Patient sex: F
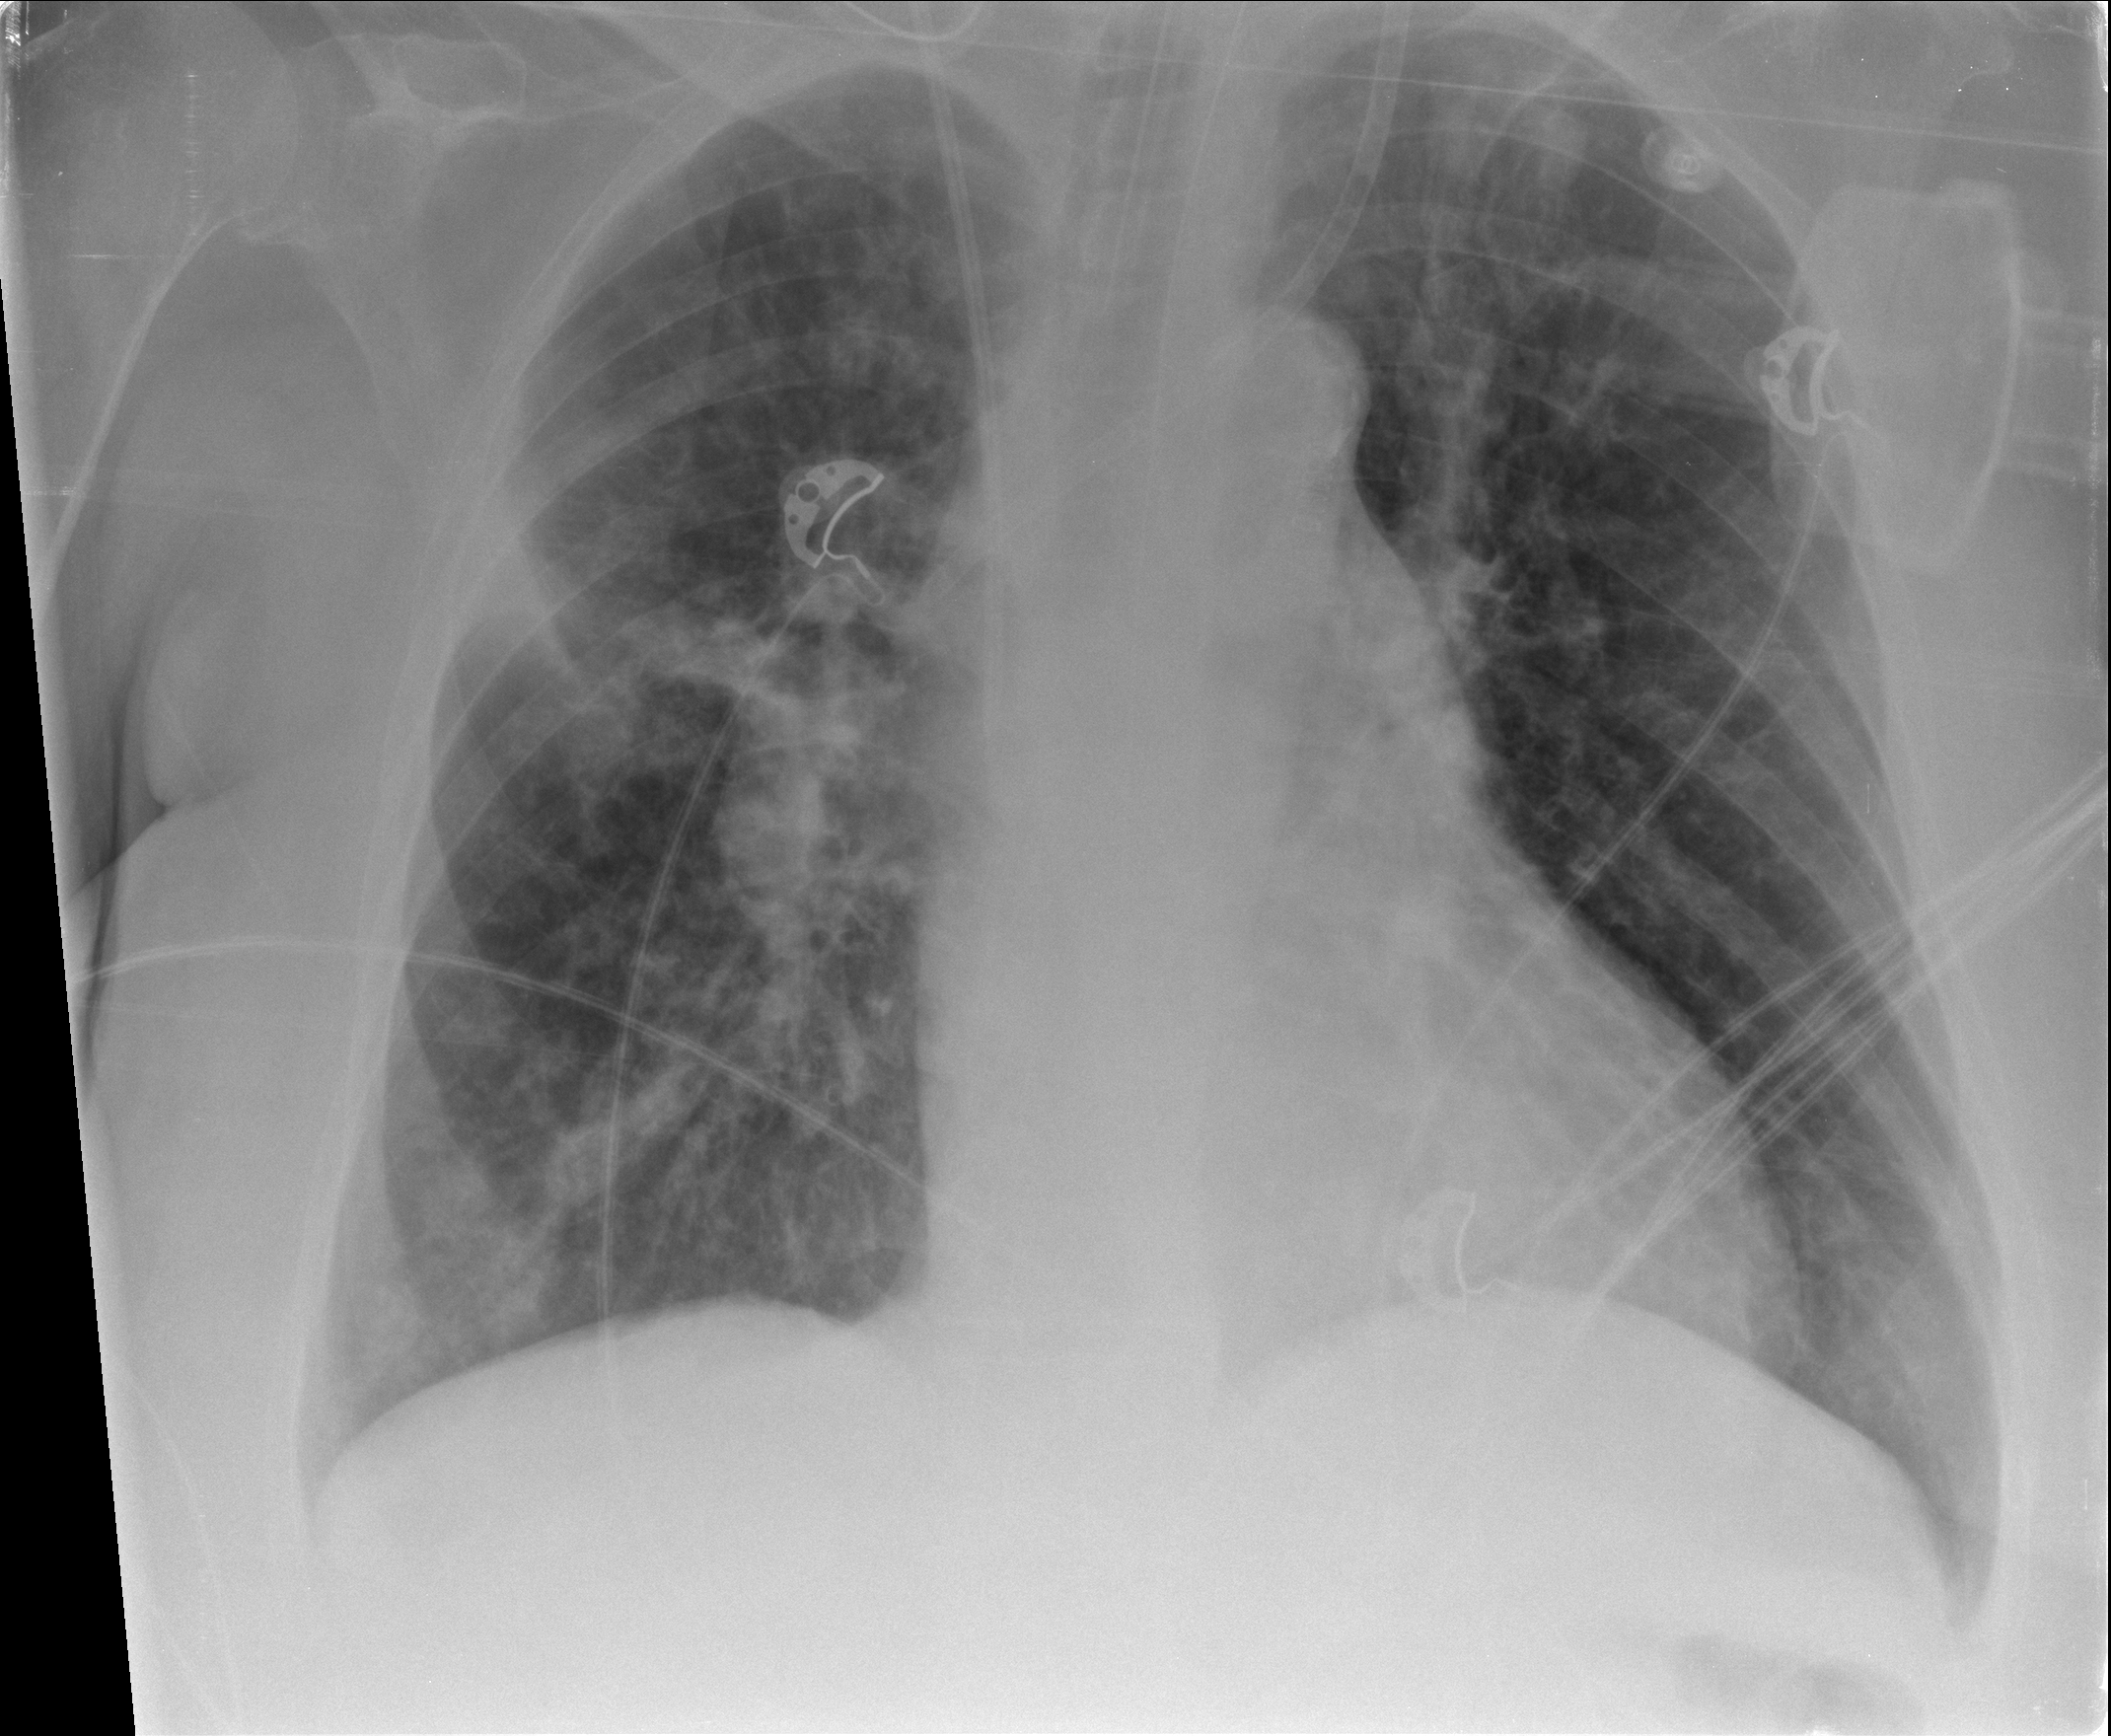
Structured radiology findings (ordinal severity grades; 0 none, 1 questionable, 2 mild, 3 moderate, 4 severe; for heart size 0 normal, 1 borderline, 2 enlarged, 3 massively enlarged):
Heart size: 2
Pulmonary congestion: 0
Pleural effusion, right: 0
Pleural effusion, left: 0
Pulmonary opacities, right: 2
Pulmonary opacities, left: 1
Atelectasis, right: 2
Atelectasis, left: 0